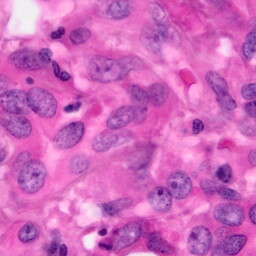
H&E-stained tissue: Pancreatic